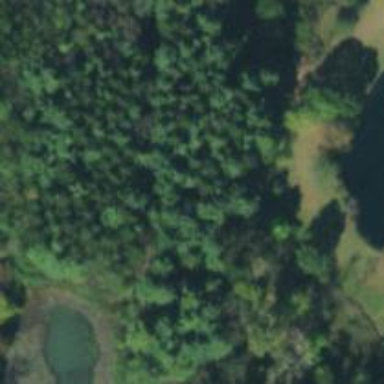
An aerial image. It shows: Woodland with evergreen needle-leaved trees.